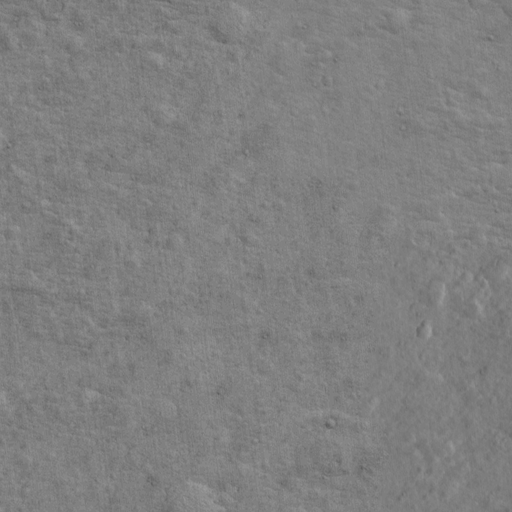
Classes present: Background